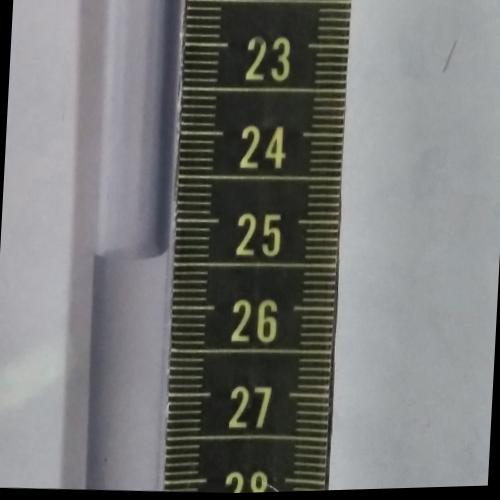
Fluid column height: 25.4 cm